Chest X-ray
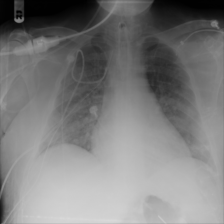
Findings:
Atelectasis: negative
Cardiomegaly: negative
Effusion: negative
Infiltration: positive
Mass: negative
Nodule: negative
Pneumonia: negative
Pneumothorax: negative
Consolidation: negative
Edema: negative
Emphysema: negative
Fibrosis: negative
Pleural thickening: negative
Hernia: negative